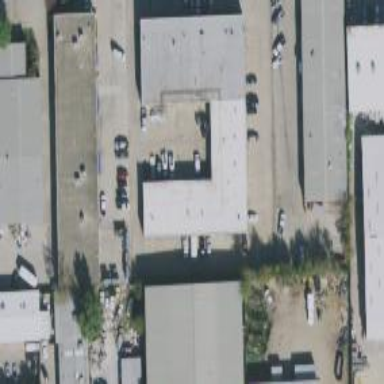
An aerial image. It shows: Warehouse building.